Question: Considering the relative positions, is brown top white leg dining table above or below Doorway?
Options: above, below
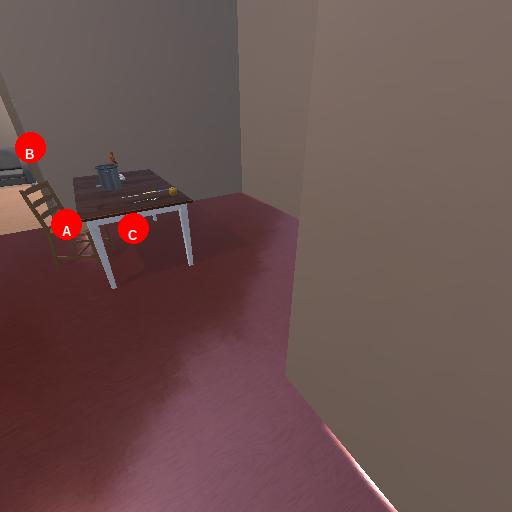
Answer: above